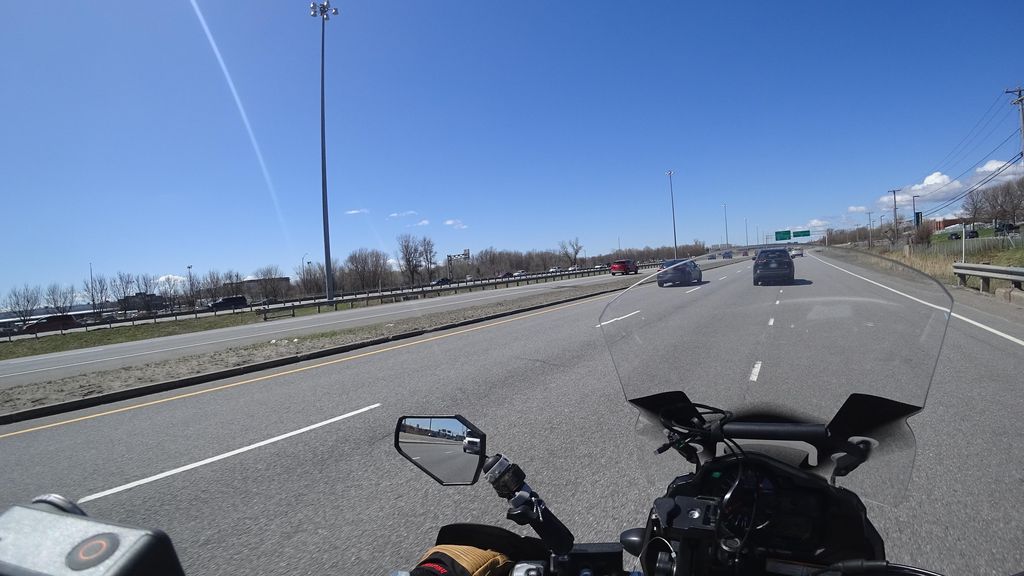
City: quebec_city